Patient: sex F, age 36
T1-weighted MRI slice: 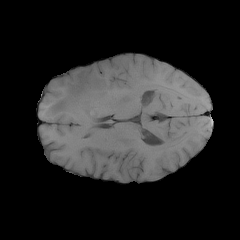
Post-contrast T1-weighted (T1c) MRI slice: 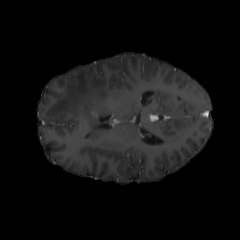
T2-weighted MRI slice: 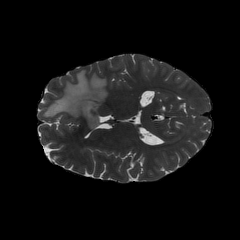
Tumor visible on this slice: yes
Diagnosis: Glioblastoma, IDH-wildtype
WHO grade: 4